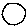
Label: circle